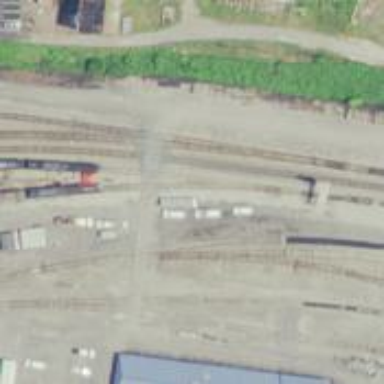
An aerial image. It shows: Railway siding for service.